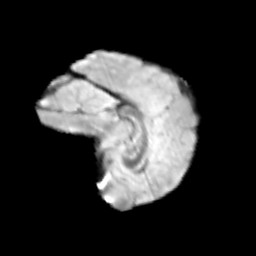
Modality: T2w
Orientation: sagittal
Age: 12
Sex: male
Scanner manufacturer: siemens
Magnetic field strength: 3 T
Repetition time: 3.8 s
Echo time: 0.07 s